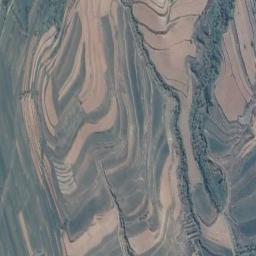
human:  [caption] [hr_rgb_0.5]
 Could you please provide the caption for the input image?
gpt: A large layer of brown and green mixed terraces .

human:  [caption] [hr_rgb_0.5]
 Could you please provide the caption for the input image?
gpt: Half of the terraces are full of crops, and the other half are empty .

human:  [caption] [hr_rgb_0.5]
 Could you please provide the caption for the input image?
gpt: The bare and green terrace is next to some trees .

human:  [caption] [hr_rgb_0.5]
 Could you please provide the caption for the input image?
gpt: Many green plants are on the terrace .

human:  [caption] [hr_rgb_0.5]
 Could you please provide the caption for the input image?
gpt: There are many green and yellow terraces .